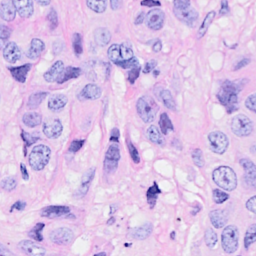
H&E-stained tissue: Breast